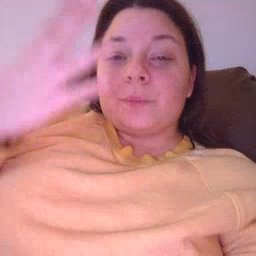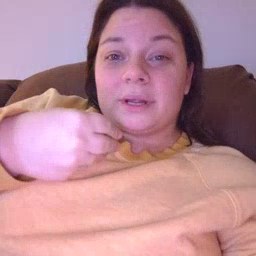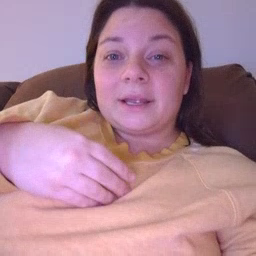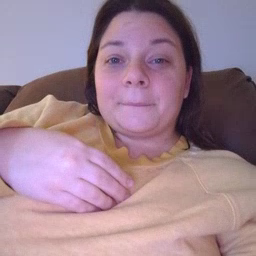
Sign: pretty